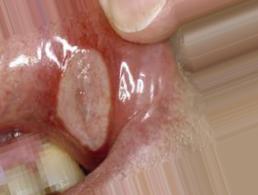
Condition: Mouth Ulcer